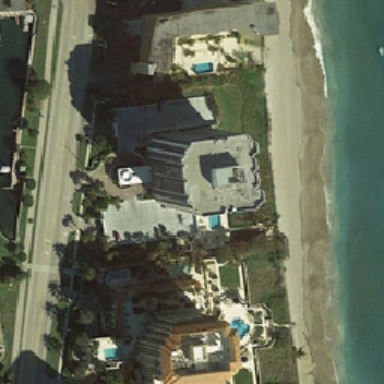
There are some large buildings between the beach and the road .